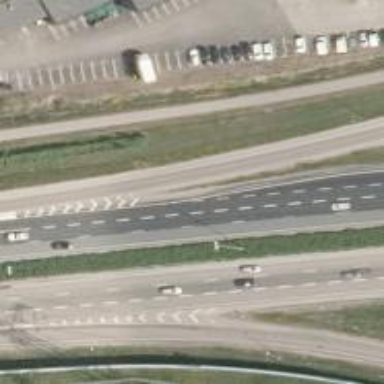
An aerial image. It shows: Trunk link road with asphalt surface.